Question: I am developing website in ASP.NET web-forms. When I go to the source of the designer of my default.aspx file it shows like this:

I restarted the visual studio and reloaded the project, but its still not working. Please tell me what is happening?
I am using VS2012 on Windows 7 Home Premium 64-bit
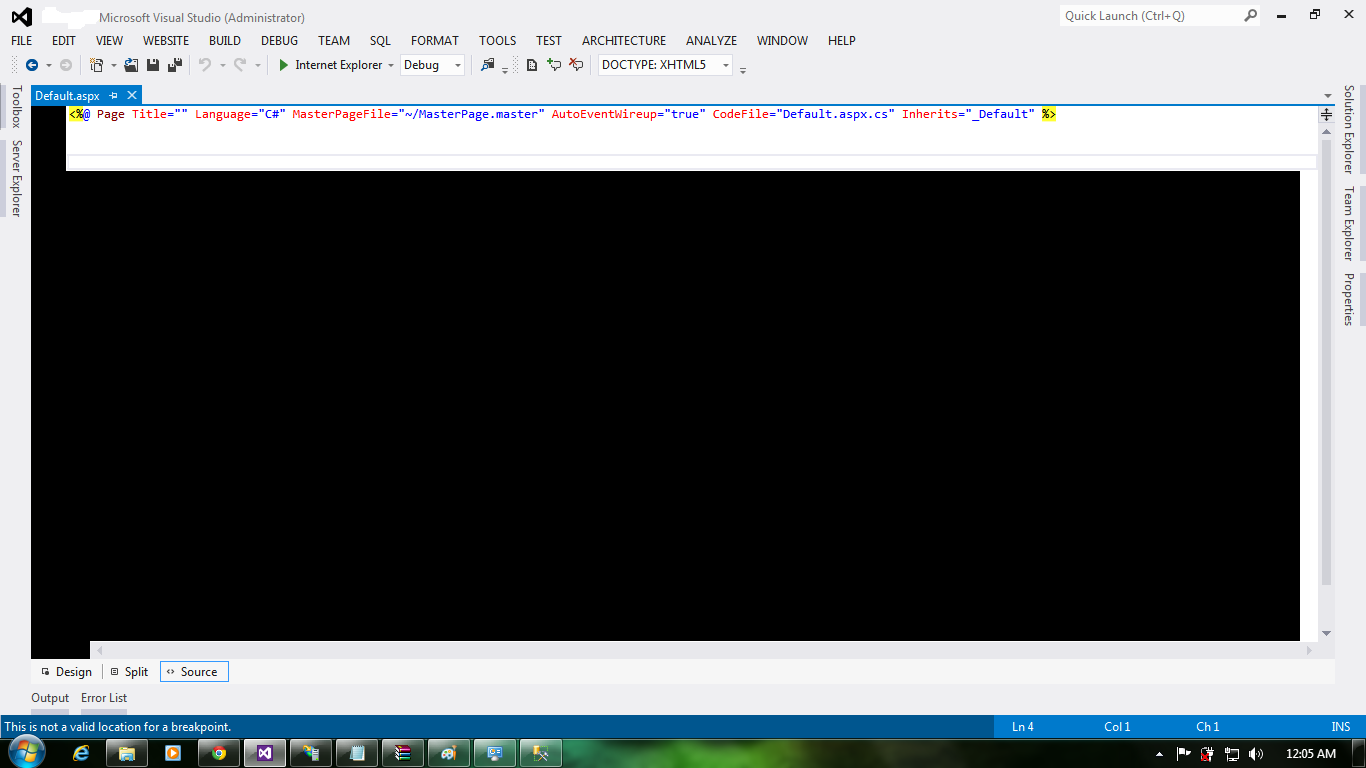
Answer: I think its because of low memory. do you have enough memory while running this application. Please Check.